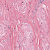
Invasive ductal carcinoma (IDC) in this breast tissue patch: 0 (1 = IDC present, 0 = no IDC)